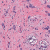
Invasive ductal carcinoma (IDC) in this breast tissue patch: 1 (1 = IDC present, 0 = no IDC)